Question: I am working on installshield setup (Professional). Where I am using a VBscript file for copying files from one folder to another. As a sequence, what should I select from Install UI Sequence and From Install Exec sequence.
I tried it with After movefiles, After Register product etc. It is copying file properly. But when I Installed a new version, an Error related to script is coming.
My Exact settings are
Is there anything missing? Or I have to do something different?
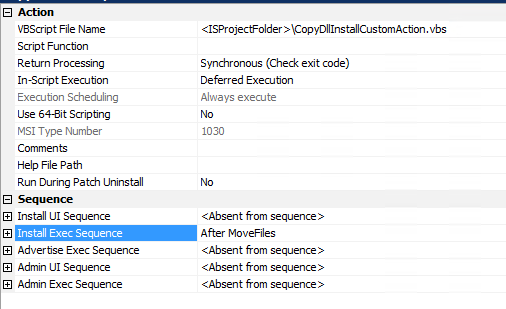
Answer: Error code '-<PHONE>' is, in hex, error code '800A0046'. Searching for that code indicates this is a permissions issue. Given that, you can either scour your vbscript custom action code for things that might have permissions issues and try to address them directly, or you can try to provide it administrative privileges. If you are trying to modify existing files in a directory such as Program Files (but only doing so when the files are present), that might explain the different behaviors depending on current installation state, and it is likely to simply require additional privileges.
You can try to provide administrative privileges to the action by changing the setting from to .